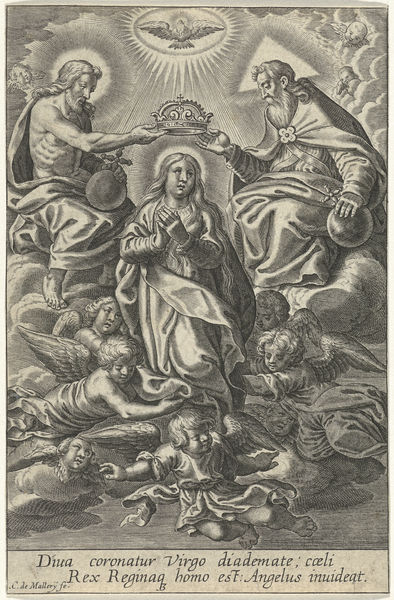
Titel: Kroning van Maria
Künstler: Karel van Mallery
Standort: Amsterdam
Institution: Rijksmuseum
Schlagwörter: flügel, gott, himmel, wolken, dreieck, frau, männer, bart, taube, hände, sonne, haare, krone, engel, schrift, druck, stich, christus, krönung, heilige, maria, madonna, geist, lateinisch, dreieinigkeit, regina, rex, virgo, dina, reginag